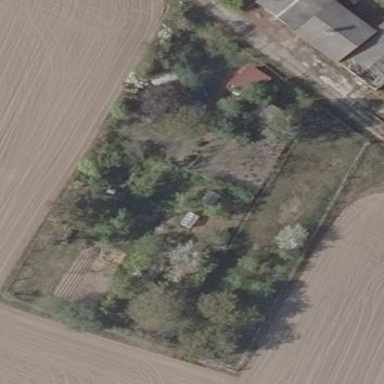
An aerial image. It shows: Allotments area.